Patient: sex M, age 64
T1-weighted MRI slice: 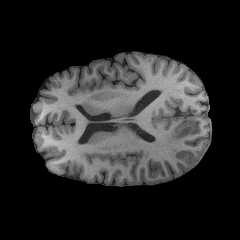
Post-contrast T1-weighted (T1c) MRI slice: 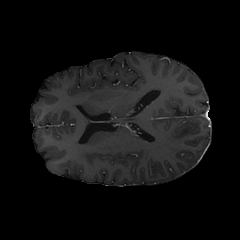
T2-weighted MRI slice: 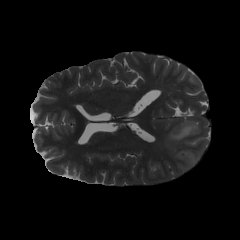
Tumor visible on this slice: yes
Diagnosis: Glioblastoma, IDH-wildtype
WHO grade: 4